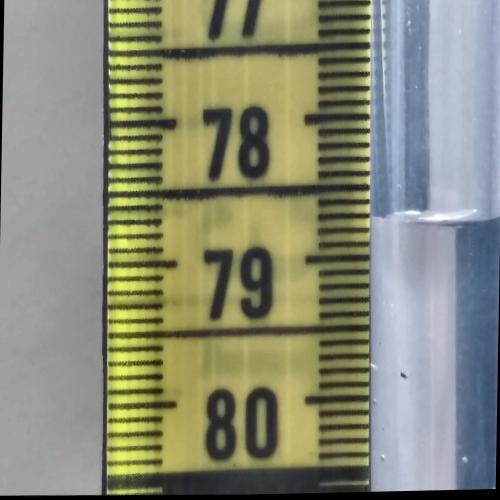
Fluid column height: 78.7 cm